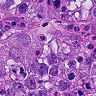
Metastatic tissue present: yes